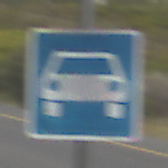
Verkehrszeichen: Kraftfahrstrasse
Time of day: Midday
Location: Outdoor (Nature)
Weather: Overcast
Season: NotSpecified
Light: Natural